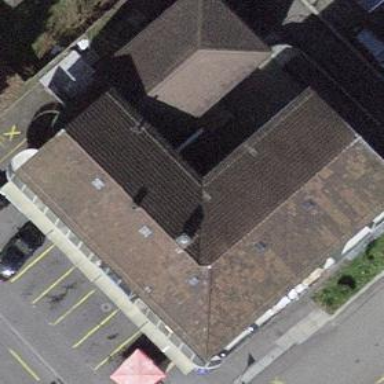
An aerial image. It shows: Convenience shop.